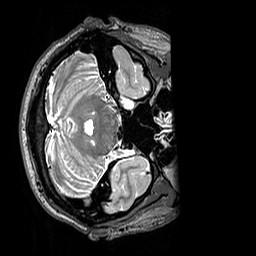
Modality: T2w
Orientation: axial
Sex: male
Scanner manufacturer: siemens
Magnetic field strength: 3 T
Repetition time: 3.2 s
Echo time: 0.409 s